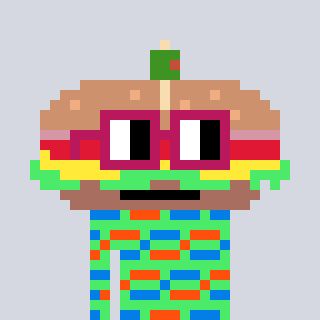
a pixel art character with square dark red glasses, a sandwich-shaped head and a teal-colored body on a cool background